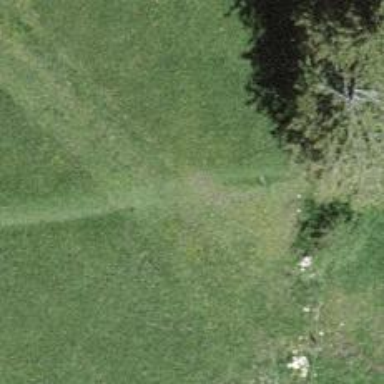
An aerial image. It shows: Grass track with grade 5 tracktype.